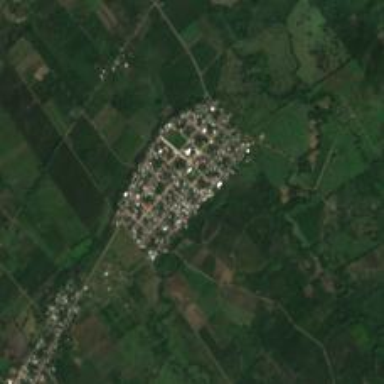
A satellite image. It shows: Village.